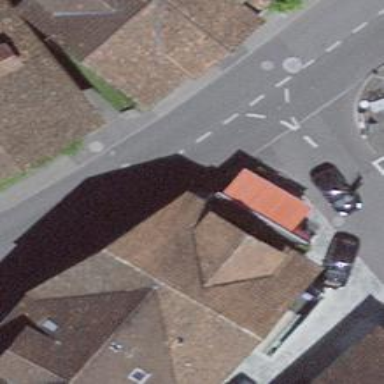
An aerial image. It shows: Restaurant.